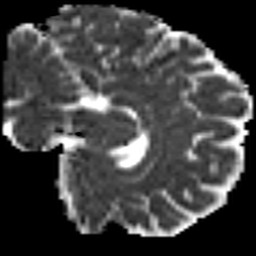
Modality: MD
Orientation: sagittal
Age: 48
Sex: male
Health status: ill
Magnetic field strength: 3 T
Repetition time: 8.4 s
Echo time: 0.0926 s